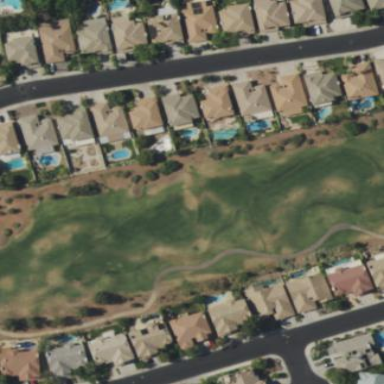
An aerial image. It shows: Area of rough grass used for golf.